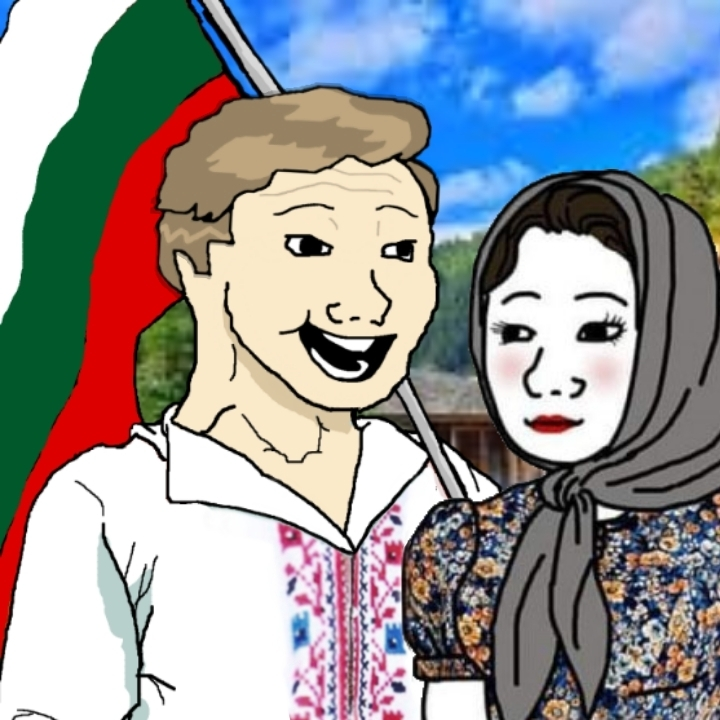
Label: 5_Wojak_with_Background